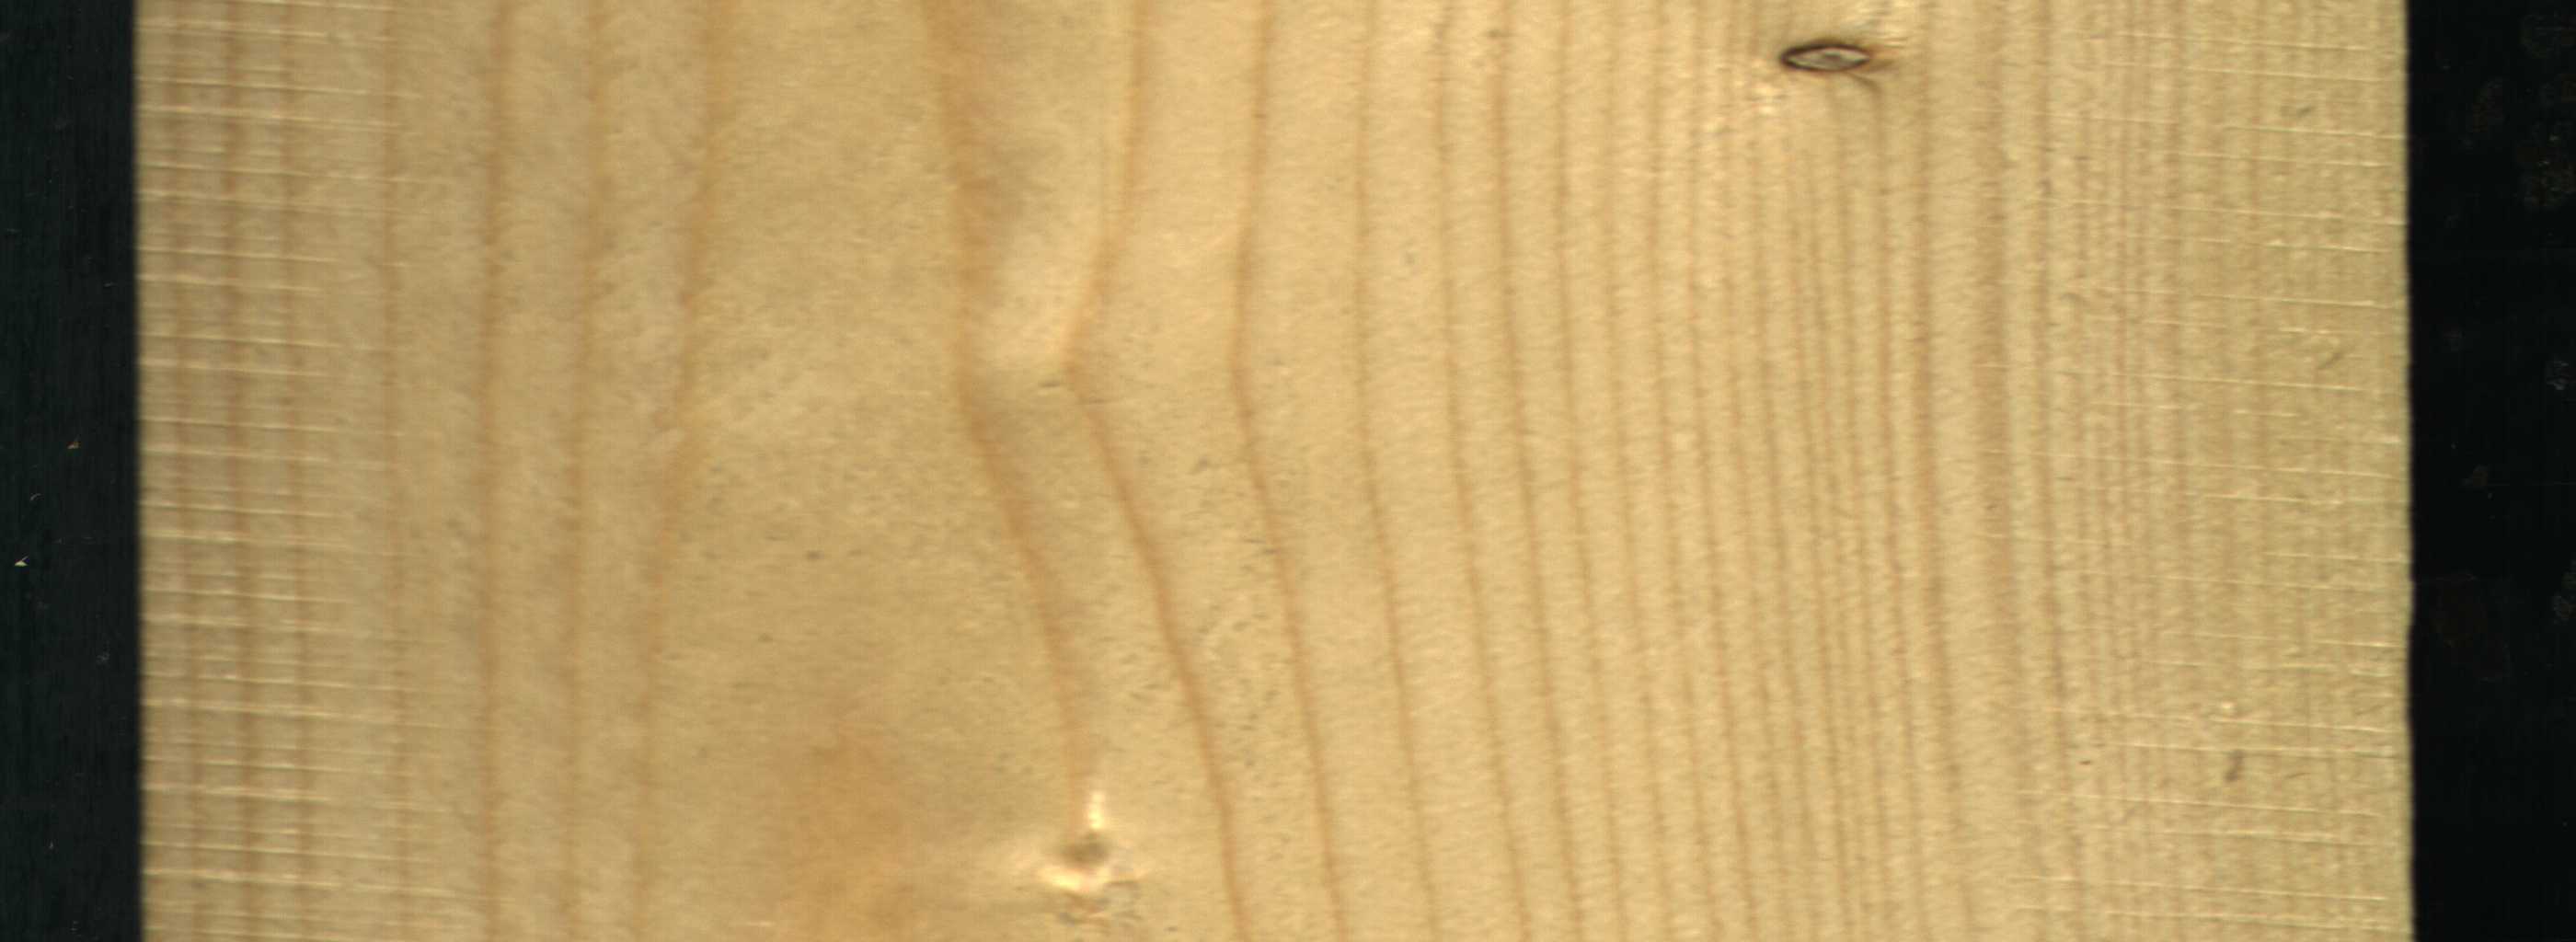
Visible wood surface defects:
Live_Knot